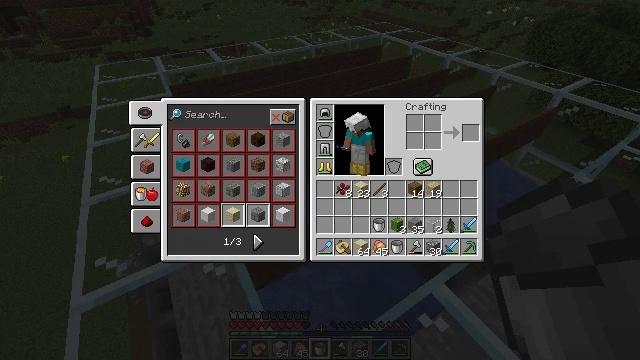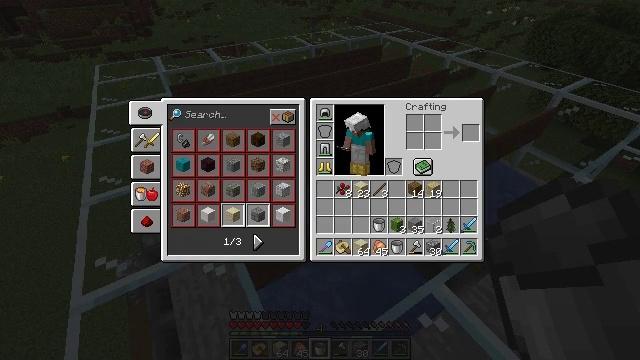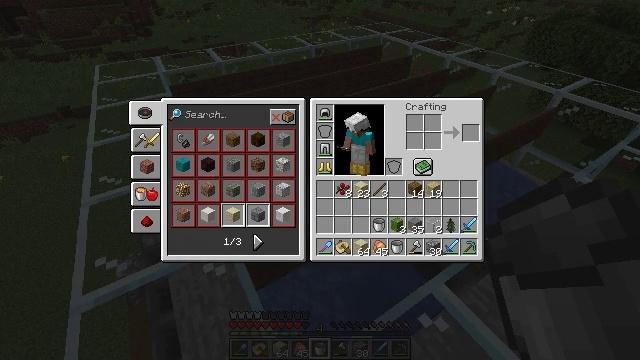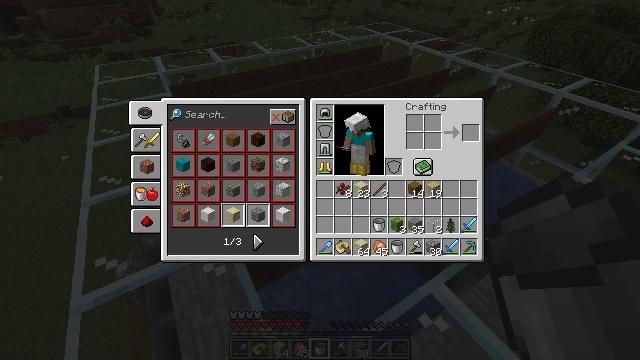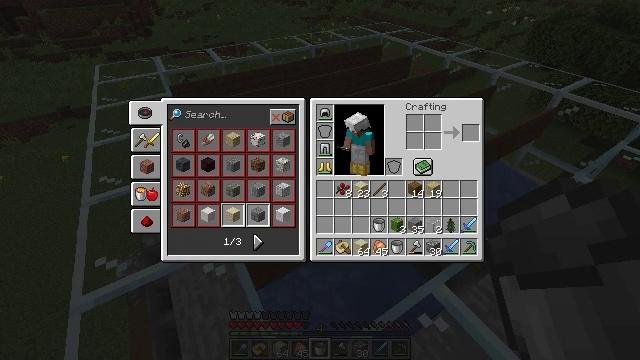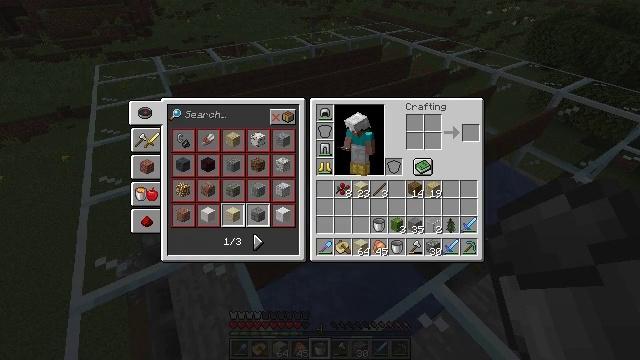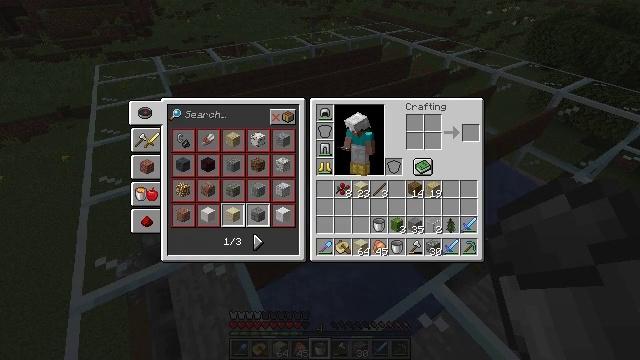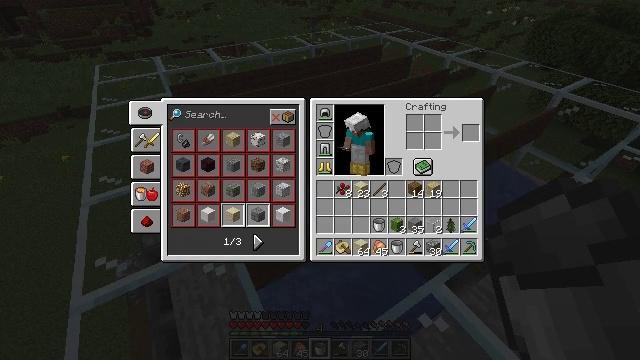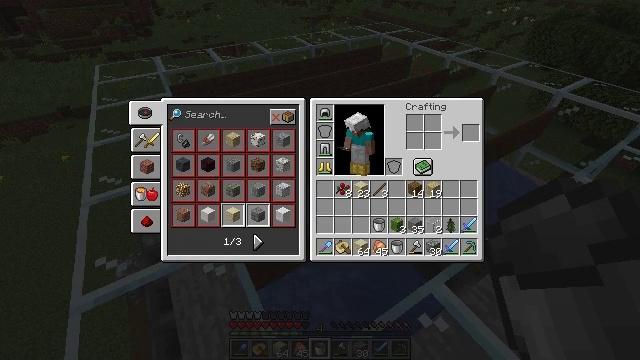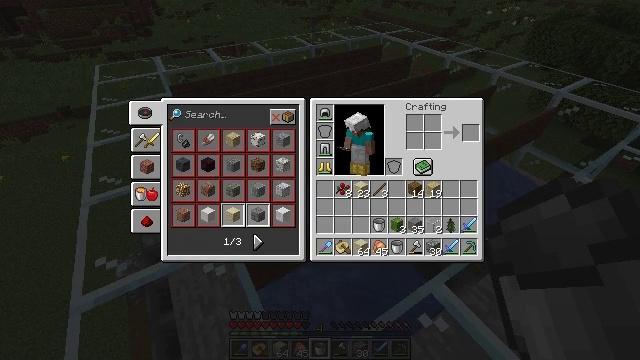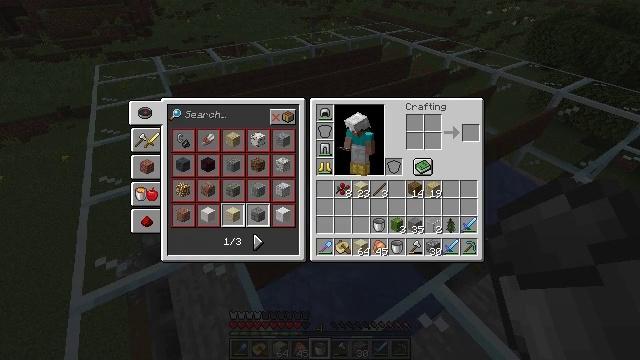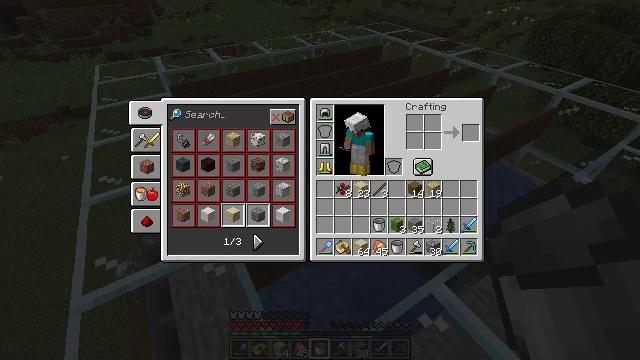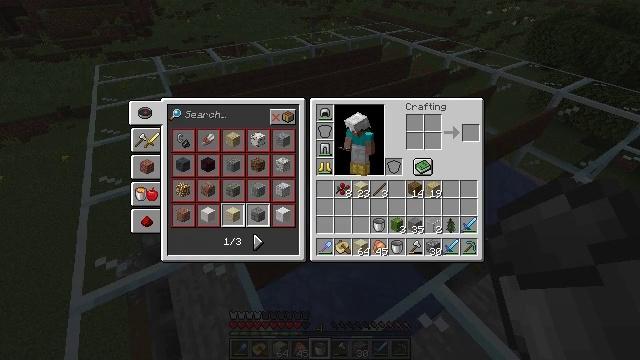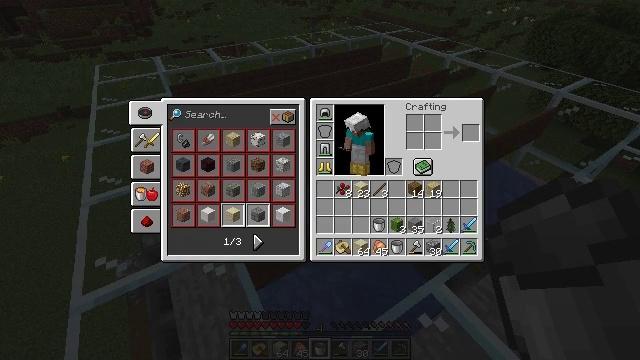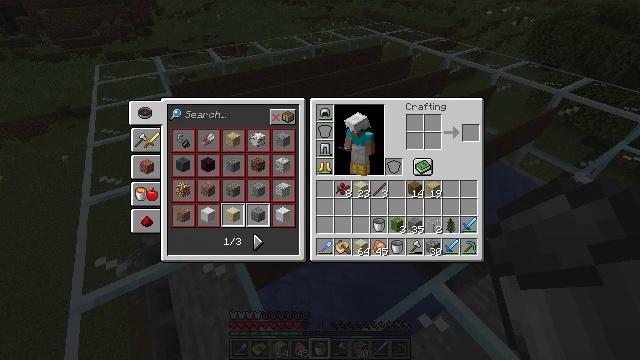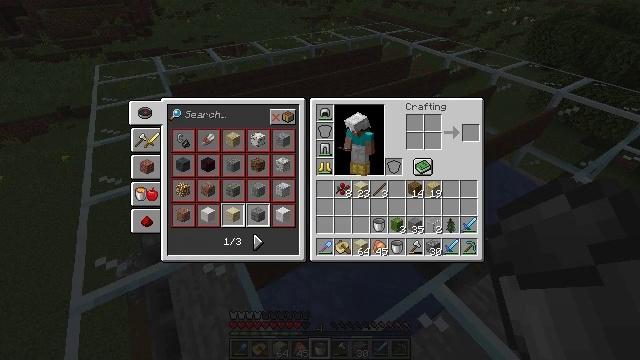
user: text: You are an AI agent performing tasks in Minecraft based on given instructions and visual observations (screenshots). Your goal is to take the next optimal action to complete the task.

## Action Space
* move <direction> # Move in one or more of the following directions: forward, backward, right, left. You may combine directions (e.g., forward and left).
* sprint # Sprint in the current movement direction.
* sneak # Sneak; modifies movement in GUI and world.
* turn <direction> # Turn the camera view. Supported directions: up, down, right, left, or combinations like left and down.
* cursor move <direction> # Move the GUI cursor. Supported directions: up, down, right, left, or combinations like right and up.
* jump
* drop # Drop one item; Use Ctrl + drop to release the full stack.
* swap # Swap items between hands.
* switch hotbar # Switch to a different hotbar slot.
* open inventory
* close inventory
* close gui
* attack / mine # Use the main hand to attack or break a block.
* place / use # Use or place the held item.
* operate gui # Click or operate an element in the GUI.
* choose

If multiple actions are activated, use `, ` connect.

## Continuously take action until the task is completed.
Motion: motion action
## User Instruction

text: Collect the spruce sign by mining it.
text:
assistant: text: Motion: no_op
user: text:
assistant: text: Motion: no_op
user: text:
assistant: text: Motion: no_op
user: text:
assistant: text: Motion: no_op
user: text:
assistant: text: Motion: no_op
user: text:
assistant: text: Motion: no_op
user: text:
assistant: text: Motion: no_op
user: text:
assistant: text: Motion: no_op
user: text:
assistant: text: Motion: no_op
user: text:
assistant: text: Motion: no_op
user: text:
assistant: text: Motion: no_op
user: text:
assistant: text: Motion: no_op
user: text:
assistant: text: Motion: no_op
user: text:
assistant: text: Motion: no_op
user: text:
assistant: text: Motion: no_op
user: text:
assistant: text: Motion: no_op
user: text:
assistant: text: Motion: no_op
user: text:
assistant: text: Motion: no_op
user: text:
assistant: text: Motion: no_op
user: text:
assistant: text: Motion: no_op
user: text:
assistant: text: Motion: no_op
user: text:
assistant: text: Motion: no_op
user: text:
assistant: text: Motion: no_op
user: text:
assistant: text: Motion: no_op
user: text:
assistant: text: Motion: no_op
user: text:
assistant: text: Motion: no_op
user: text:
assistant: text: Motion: no_op
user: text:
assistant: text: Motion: no_op
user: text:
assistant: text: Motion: no_op
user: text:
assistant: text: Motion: no_op